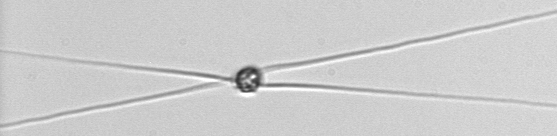
Label: Chaetoceros_danicus